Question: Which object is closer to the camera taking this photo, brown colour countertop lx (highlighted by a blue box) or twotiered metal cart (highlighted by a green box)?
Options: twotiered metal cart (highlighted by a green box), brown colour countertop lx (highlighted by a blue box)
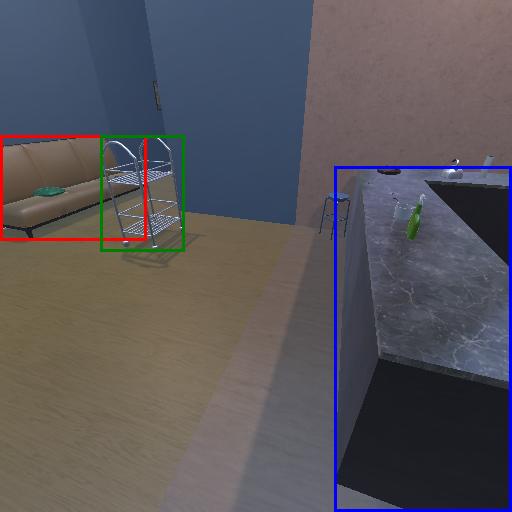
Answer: twotiered metal cart (highlighted by a green box)